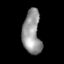
Tissue: prostate
Cell type: T cells
Senescence score: 0.333
Nuclear area (px): 771
Mean DAPI intensity: 150.144